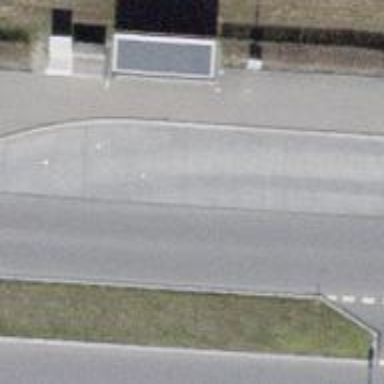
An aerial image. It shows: Bus stop with stop position for public transport.